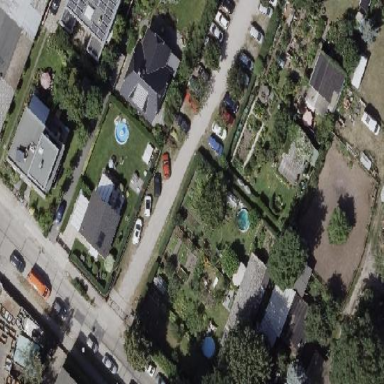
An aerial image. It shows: Fence surrounding plot in allotment area.